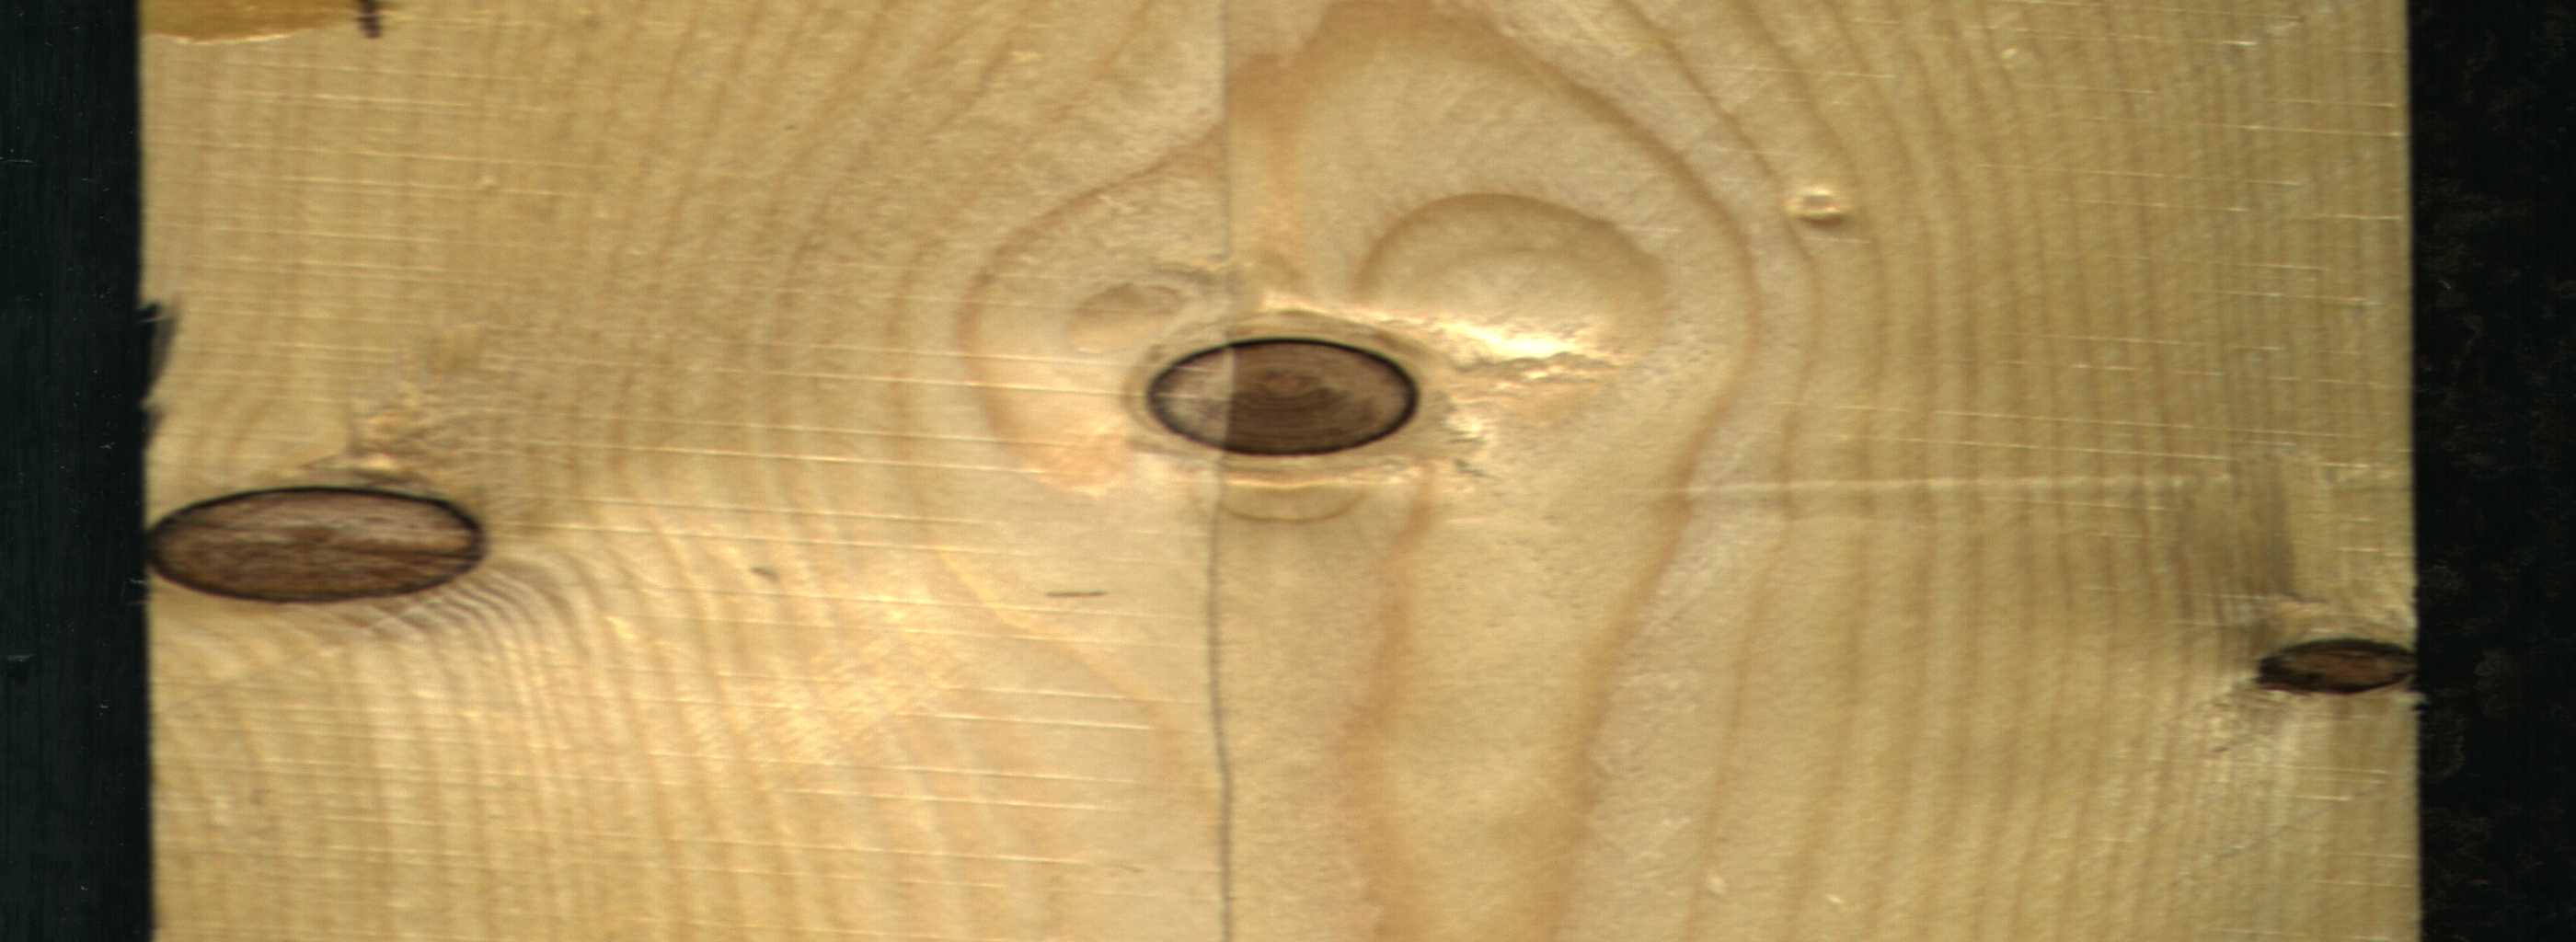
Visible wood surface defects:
resin
Dead_Knot
Dead_Knot
Dead_Knot
Dead_Knot